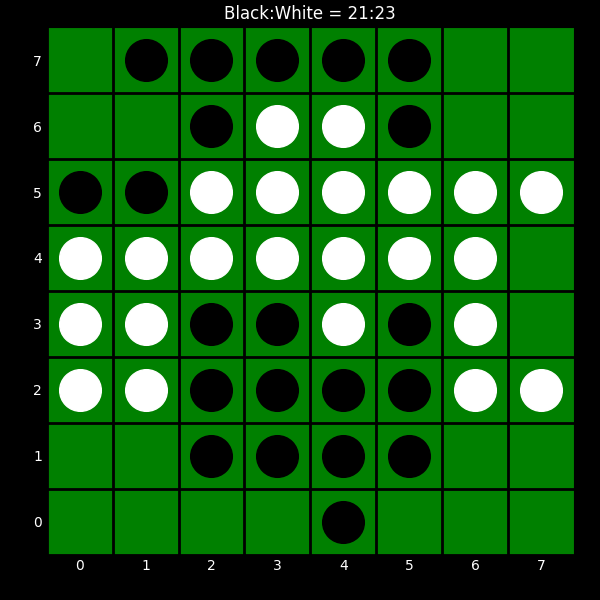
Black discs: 21
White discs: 23